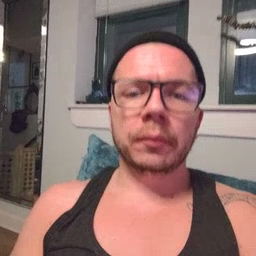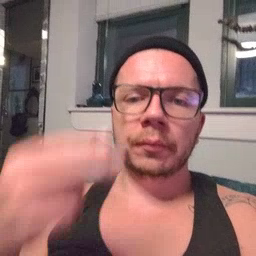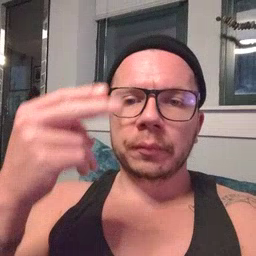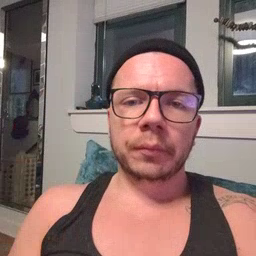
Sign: high